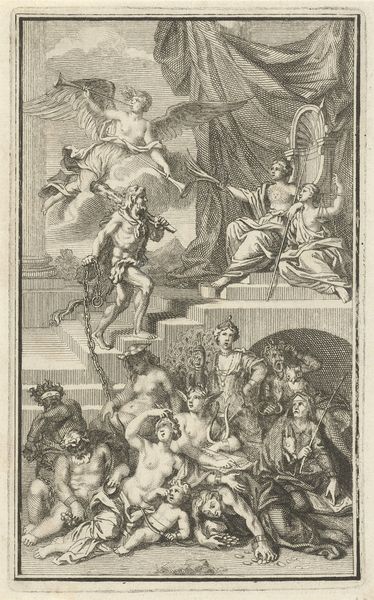
Titel: Allegorische voorstelling met Hercules
Künstler: Bernard Picart
Standort: Amsterdam
Institution: Rijksmuseum
Schlagwörter: dieux, estampe, olympe, haines